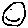
Label: smiley face